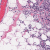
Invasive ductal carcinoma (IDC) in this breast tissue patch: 1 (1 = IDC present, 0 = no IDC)